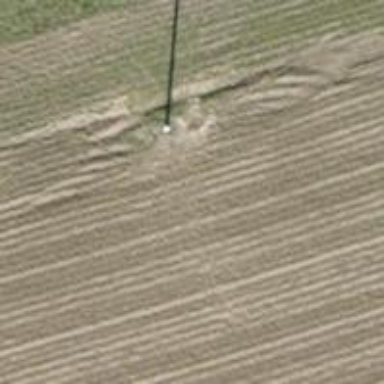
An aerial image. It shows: Minor power line with 3 cables.